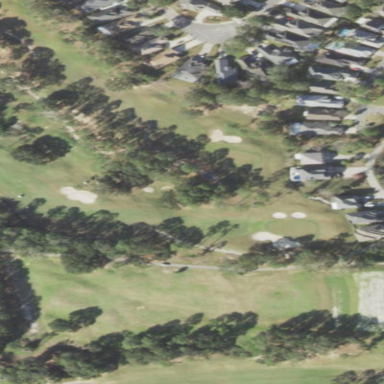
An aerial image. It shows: Grassy fairway on golf course.